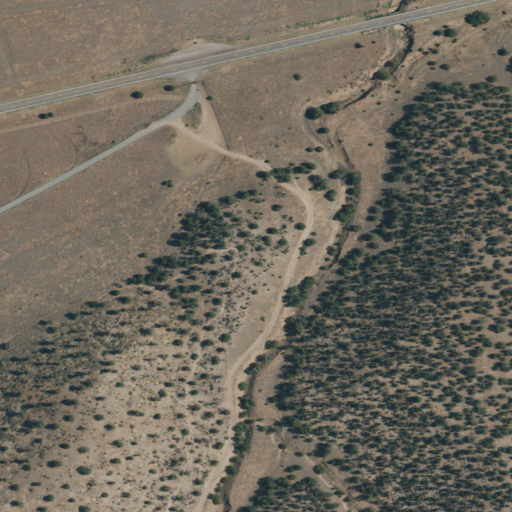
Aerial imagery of valley in New Mexico named Big Tank Canyon containing shrub, evergreen forest, open development, low intensity development, and medium intensity development